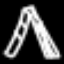
Label: The Eiffel Tower